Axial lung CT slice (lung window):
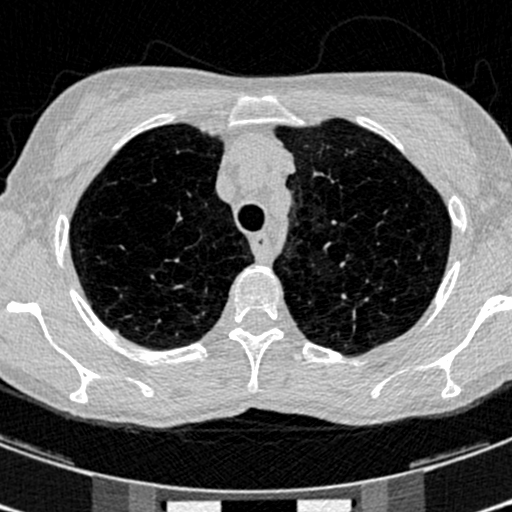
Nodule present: no